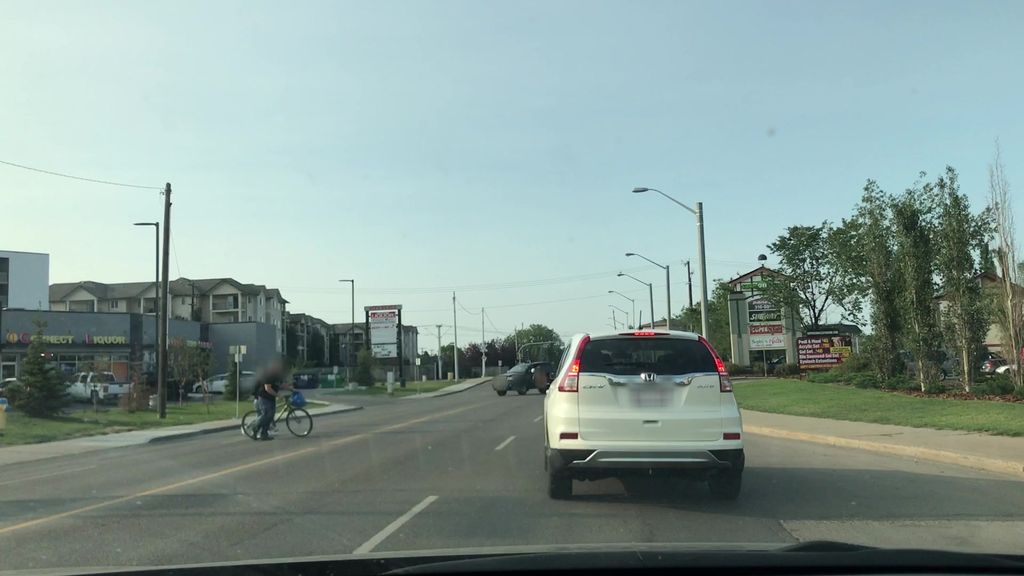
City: edmonton